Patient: sex M, age 45
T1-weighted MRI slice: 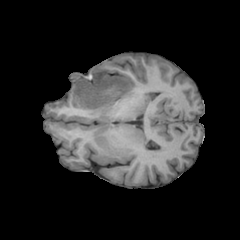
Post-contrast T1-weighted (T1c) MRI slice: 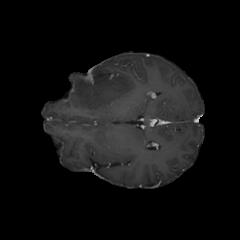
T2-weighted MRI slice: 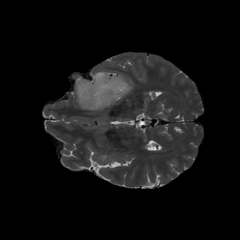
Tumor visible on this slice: yes
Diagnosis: Oligodendroglioma, IDH-mutant, 1p/19q-codeleted
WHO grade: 2